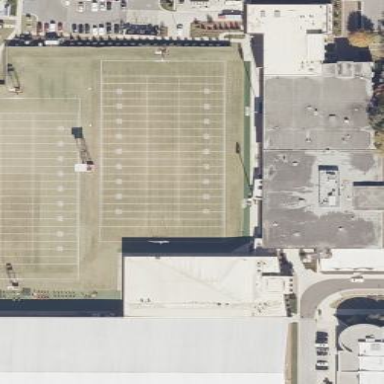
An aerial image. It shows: American football pitch for leisure and sport activities.